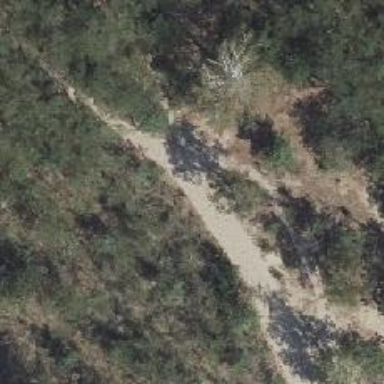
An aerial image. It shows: Sandy path.